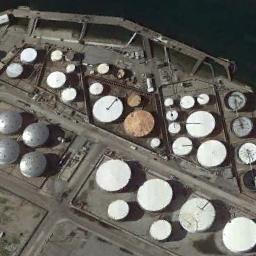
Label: storage_tank